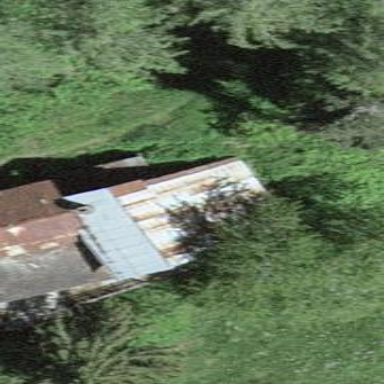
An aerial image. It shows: Detached building.